Interaction volume radius: 5 \u00c5
Interaction volume height: 25 \u00c5
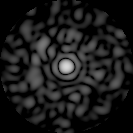
Disorder parameter: 0.8365